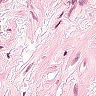
Metastatic tissue present: no